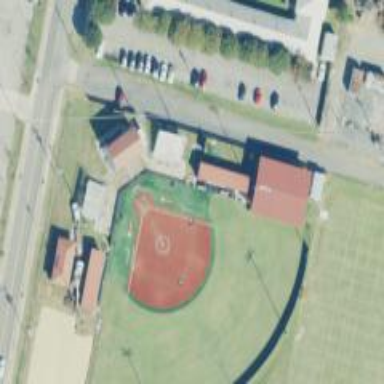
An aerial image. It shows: Baseball pitch for leisure and sports activities.